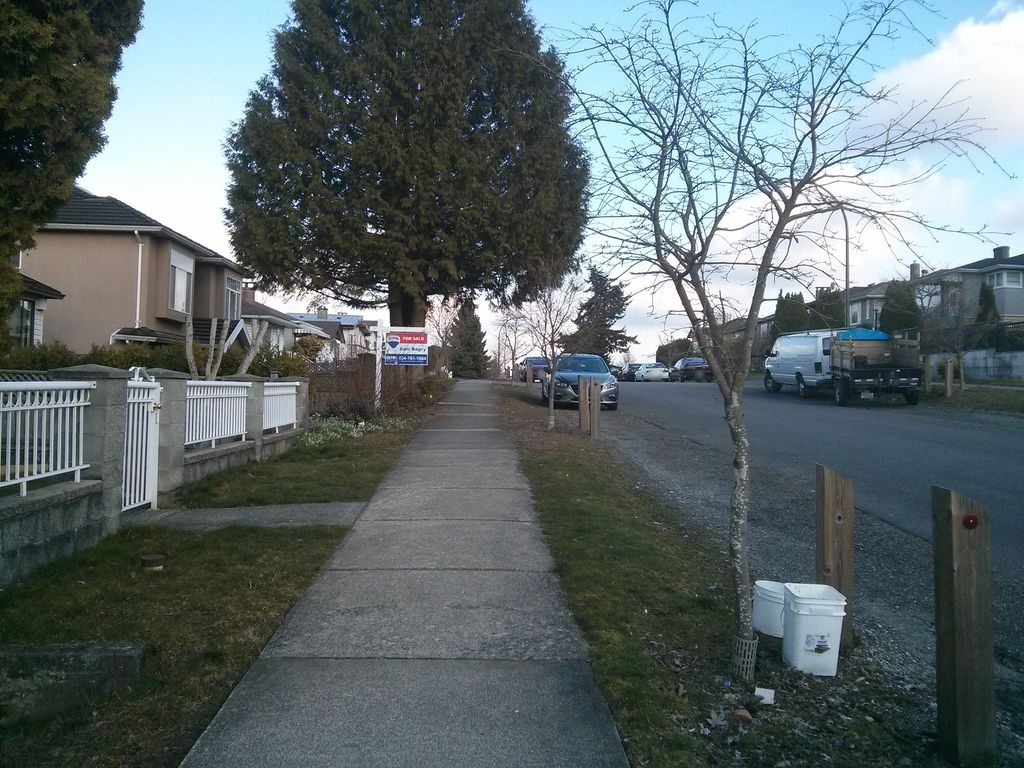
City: vancouver